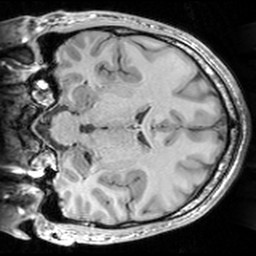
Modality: T1w
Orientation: coronal
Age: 24
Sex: male
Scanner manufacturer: siemens
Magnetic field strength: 3 T
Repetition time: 1.63 s
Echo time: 0.00311 s